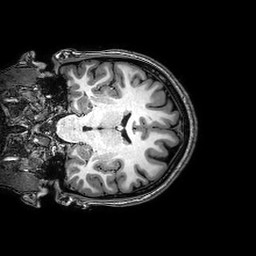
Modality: T1w
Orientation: coronal
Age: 20
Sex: female
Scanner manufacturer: philips
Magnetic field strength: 3 T
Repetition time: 0.00823 s
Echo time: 0.00378 s